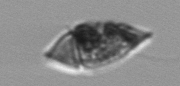
Label: Amphidinium